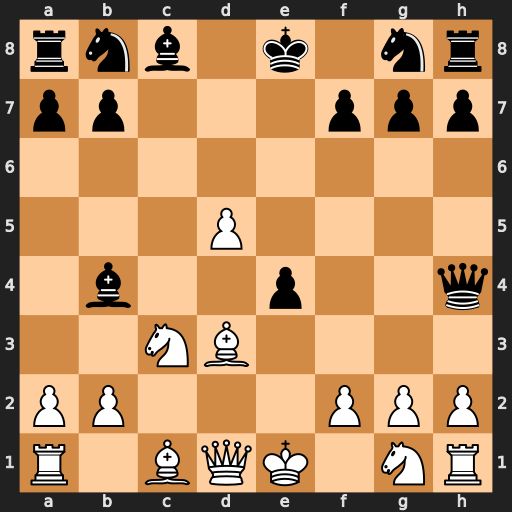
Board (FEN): rnb1k1nr/pp3ppp/8/3P4/1b2p2q/2NB4/PP3PPP/R1BQK1NR
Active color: w
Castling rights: KQkq
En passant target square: -
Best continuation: Qa4+ Nd7 Qxb4